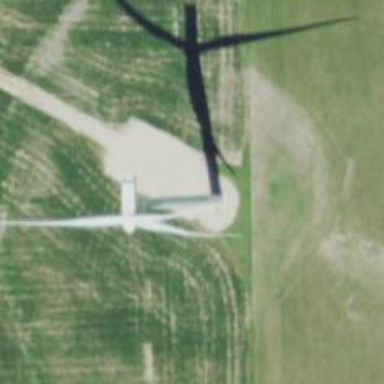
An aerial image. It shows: Wind generator powered by wind turbines.